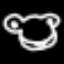
Label: frog